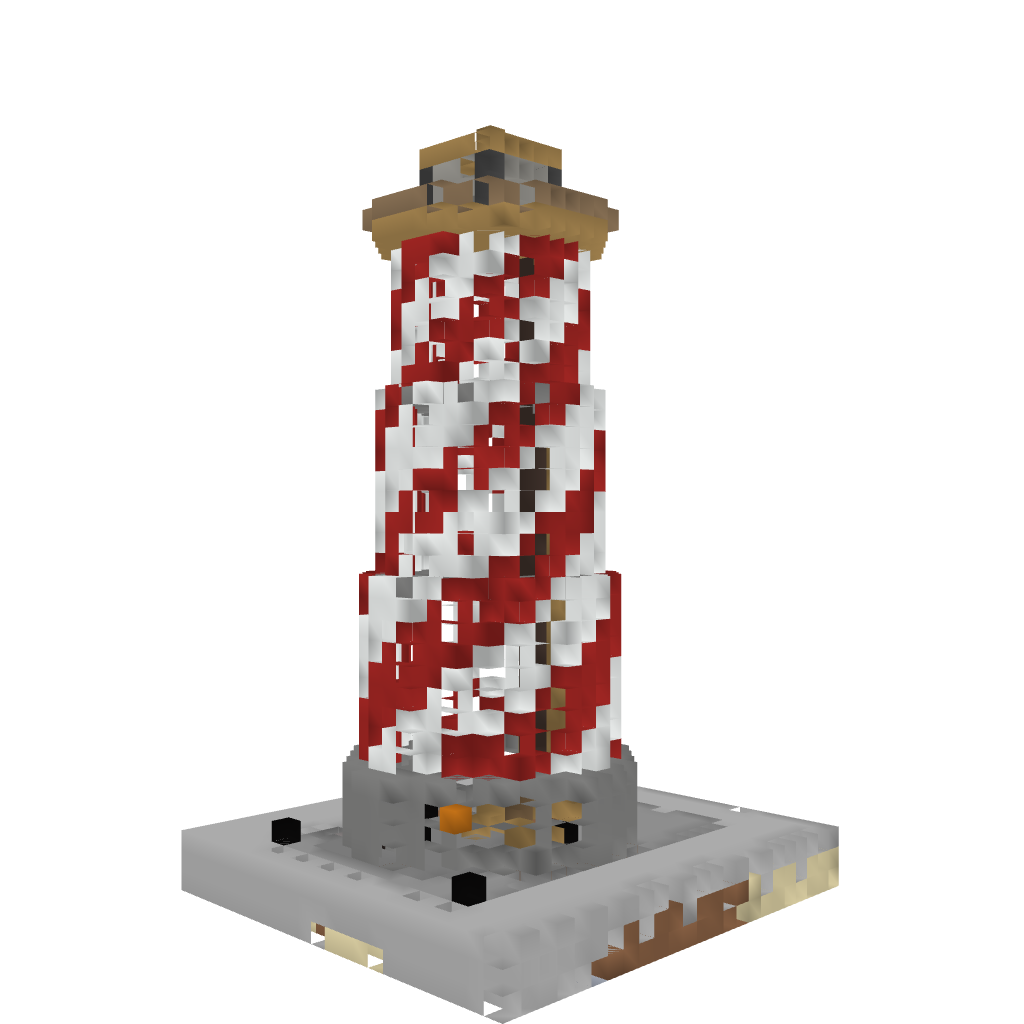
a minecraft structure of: Small lighthouse